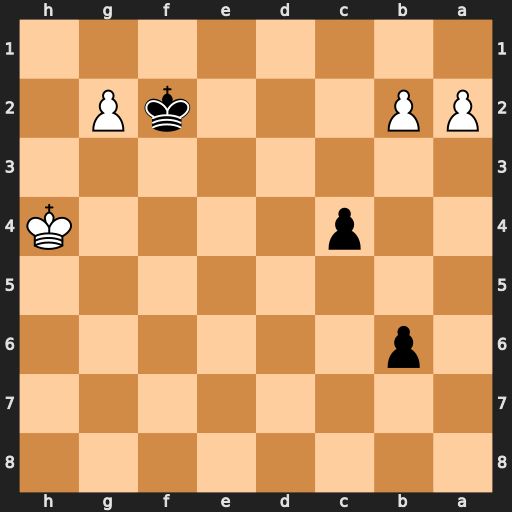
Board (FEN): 8/8/1p6/8/2p4K/8/PP3kP1/8
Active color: b
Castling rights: -
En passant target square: -
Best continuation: b5 g4 b4 g5 c3 bxc3 bxc3 g6 c2 g7 c1=Q